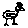
Label: bird